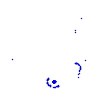
Particle: proton